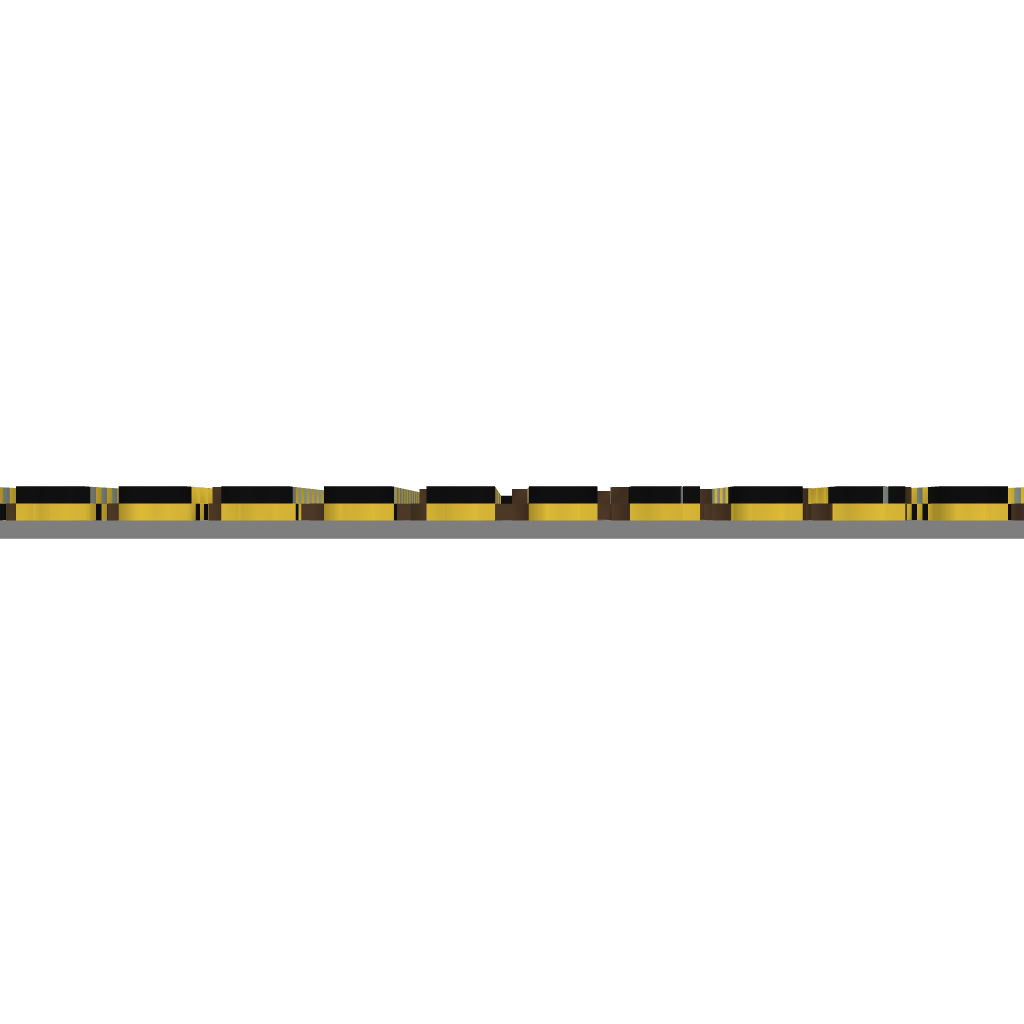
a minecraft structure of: Skyrim theme note blocks